Question: There are four dot files (cluster_0, cluster_1, cluster_2, cluster_3) which need to be merged into a single dot file.
The code of the individual dot files is as follows.
'''
digraph cluster_0{
sortv=1;
penwidth=0;pencolor=transparent;
label="1A";
rankdir=LR;
node [fontname = "times-roman-bold",fontsize=12];
edge [fontname = "times-roman-bold",fontsize=12,arrowsize=0.75];
1 [label="1:A"];
2 [label="2:C"];
3 [label="3:G"];
3 -> 1
1 -> 2
3 -> 2
2 -> 3
}
digraph cluster_1 {
sortv=2;
penwidth=0;pencolor=transparent;
label="1B";
node [fontname = "times-roman-bold",fontsize=12];
edge [fontname = "times-roman-bold",fontsize=12,arrowsize=0.75];
rankdir=LR;
11 [label="1:A"];
12 [label="2:C"];
13 [label="3:G"];
14 [label="4:T"];
14 -> 11
11 -> 12
12 -> 13
12 -> 14
13 -> 14
}
digraph cluster_2 {
rankdir=LR;
sortv=3;
penwidth=0;pencolor=transparent;
label="1C";
node [fontname = "times-roman-bold",fontsize=12];
edge [fontname = "times-roman-bold",fontsize=12,arrowsize=0.75];
21 [label="1:A"];
22 [label="2:C"];
23 [label="3:G"];
24 [label="4:T"];
25 [label="5:A"];
24 -> 21
21 -> 22
21 -> 25
25 -> 22
22 -> 23
23 -> 24
}
digraph cluster_3{
sortv=4;
penwidth=0;pencolor=transparent;
label="1D"
node [fontname = "times-roman-bold",fontsize=12];
edge [fontname = "times-roman-bold",fontsize=12,arrowsize=0.75];
rankdir=LR;
31 [label="1:A"];
32 [label="2:C"];
33 [label="3:G"];
31:c -> 31:w
32 -> 31 [dir=both,len=1.25];
33 -> 31 [dir=both,];
32 -> 32
33 -> 32 [dir=both,];
33 -> 33
}
'''
To generate a merged single dot file ...I ran the following command.
'''
neato -Gstart=5 cluster_0.dot cluster_1.dot cluster_2.dot cluster_3.dot | gvpack -array_u4 | neato -n2 -s -Teps -o merge.eps
'''
merge.eps came perfectly well but the labels of the individual graphs went missing. How can we preserve the labels of the individual graphs in the output merge file ? Can anyone help to fix this ?
Here I am attaching the single individual file where the label is shown
I compiled the individual file with the following command.
'''
neato -Gstart=5 cluster_0.dot -Teps -o cluster_0.eps
'''
Also I am attaching the merge output file which removed the labels of the graphs.

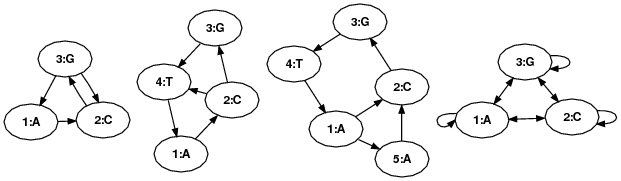
Answer: This is not an answer but rather sharing experiences: As it turns out while experimenting with various options, it seems to be the 'neato' engine that supresses the labels. If you use 'dot', you may not get the exact layout you want but you get the labels:
'''
dot -Gstart=5 cluster_0.dot cluster_1.dot cluster_2.dot cluster_3.dot | gvpack -array_u4 | dot -n2 -s -T jpg -o merge.jpg
'''
gives you
<URL>
My personal preference would by to have one master file 'so.m4'
'''
digraph so
{
define('digraph','subgraph')
rankdir=LR;
include(cluster_0.dot)
include(cluster_1.dot)
include(cluster_2.dot)
include(cluster_3.dot)
}
'''
that I process with
'''
m4 so.m4 > so.dot
'''
In the resulting 'so.dot' file, I have all clusters combined, and I can go to the next step (here producing a JPG) with a simple
'''
dot -T png -o so.png so.dot
'''
The advantage of that is that you can use the master file for "global options". I think it is easier to maintain and less unwieldy than the command with all the pipes and options. But that's a matter of taste.
With the option 'rankdir=LR;' this version is produced:
<URL>
Have fun - happy to do more but I'd need to know more about your project.